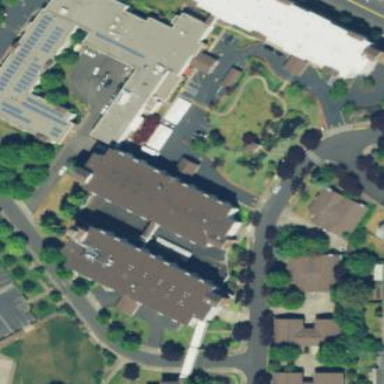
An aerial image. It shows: Building.